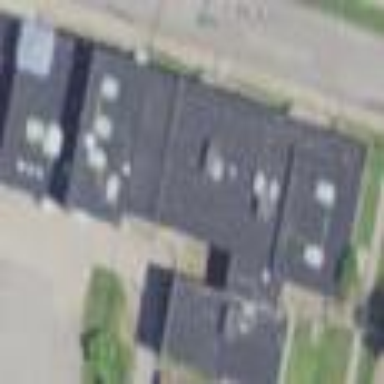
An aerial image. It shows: School building with the designation of school.